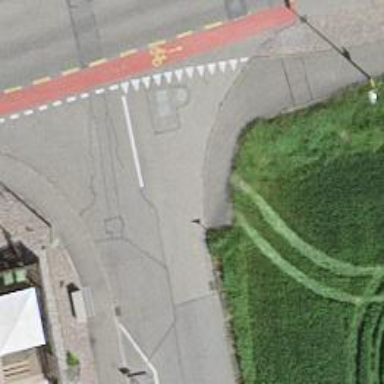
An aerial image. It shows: Unmarked crossing on the road.